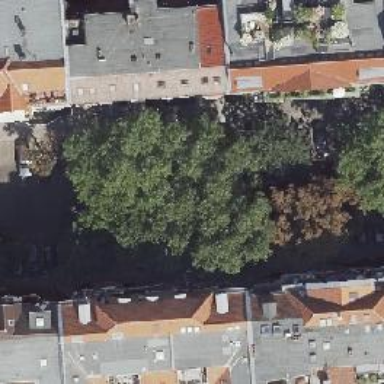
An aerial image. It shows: Deciduous tree with broadleaved leaves.